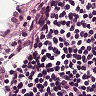
Metastatic tissue present: no